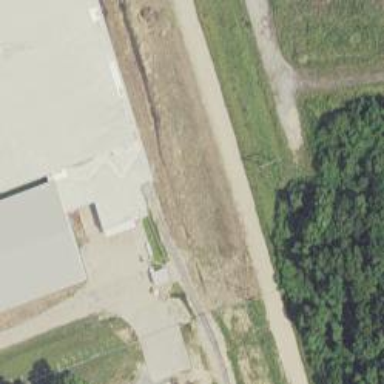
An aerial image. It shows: Rail spur service.